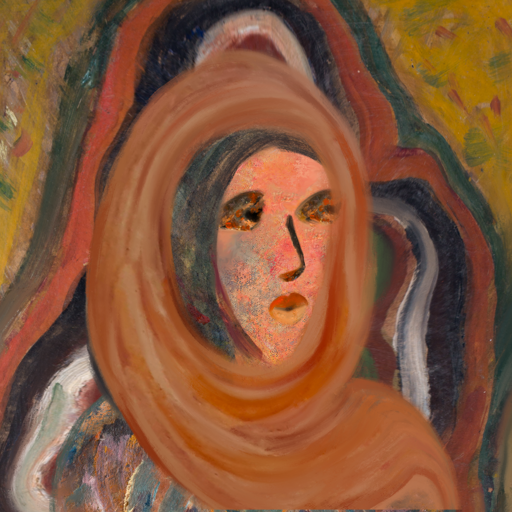
Background: AfterRaid, Head And Neck Side: Irani, Face Side: Gypsy_Queen, Bust: Boggyland, Hair Side: Gypsy_Mother, Head Accessory: Pious_Lady_Scarf, Second Necklace: Blank, Necklace: Blank, Baby: Blank